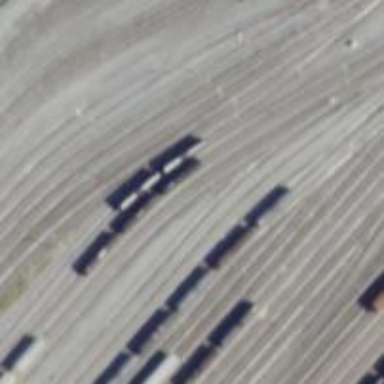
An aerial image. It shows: Railway yard used for servicing trains.